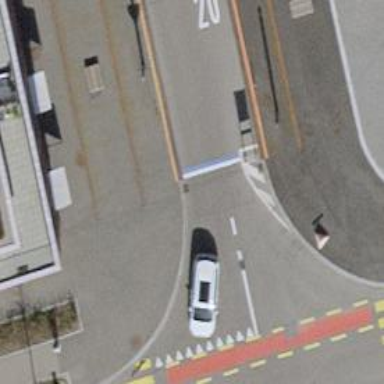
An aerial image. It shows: Kerb serving as barrier.